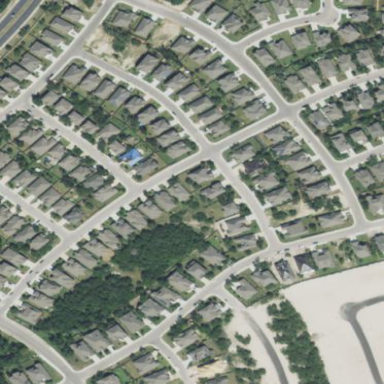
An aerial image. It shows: Residential neighbourhood.